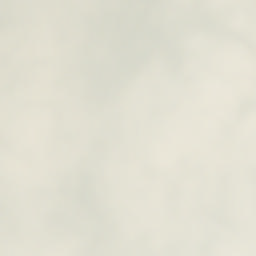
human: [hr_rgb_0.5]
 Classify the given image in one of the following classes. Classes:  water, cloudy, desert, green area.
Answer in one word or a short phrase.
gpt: cloudy